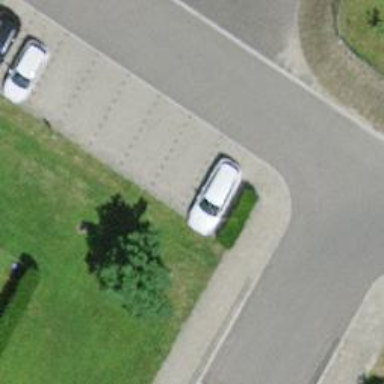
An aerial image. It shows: Hedge acting as barrier.